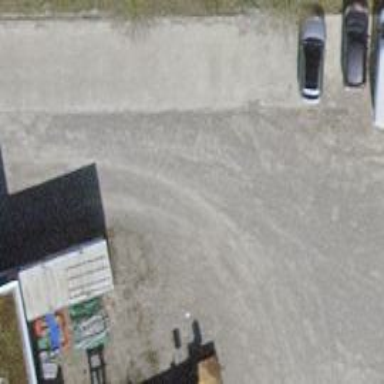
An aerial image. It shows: Compacted driveway used as service road.